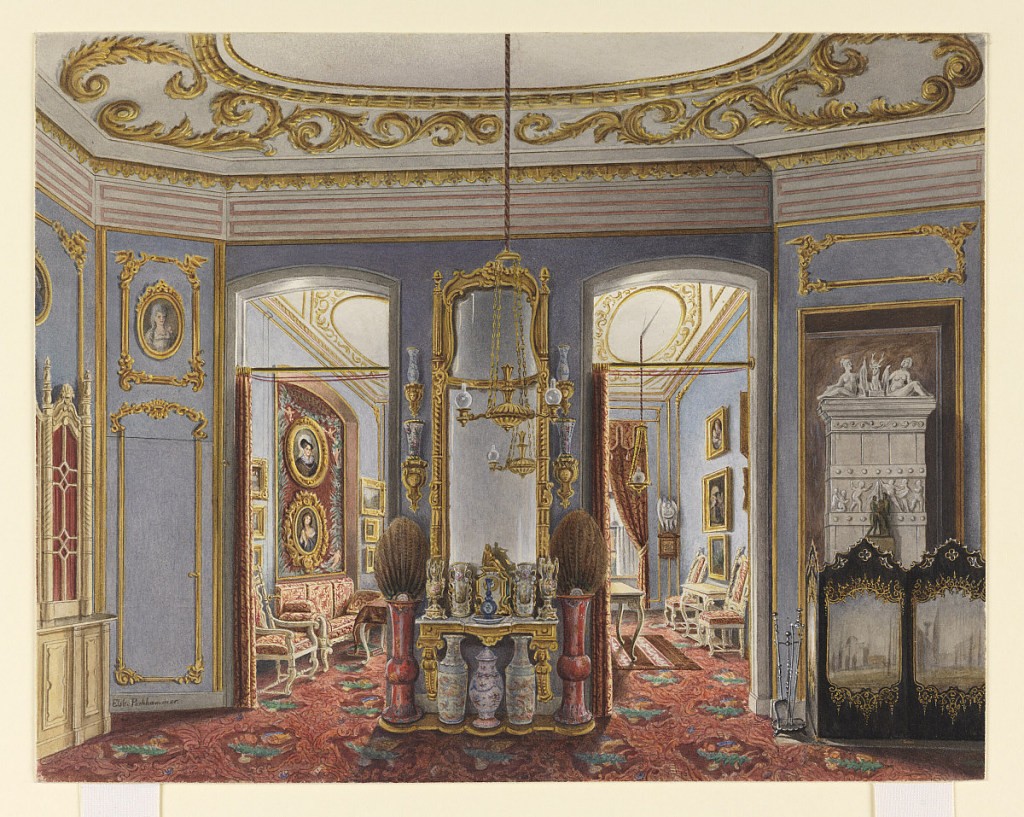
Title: Apartments of Queen Elizabeth of Prussia, Charlottenburg Palace, Berlin
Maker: Elizabeth Pochhammer, German, active Berlin, 1864–1880
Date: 1864
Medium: Brush and watercolor, white gouache, gold paint over graphite on thick white wove paper
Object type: Drawing
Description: This view documents a portion of Queen Elisabeth Ludovika of Bavaria's (1801-1873) apartments: the library in the foreground, an adjacent study (left) and breakfast room (right), visible through two arched openings. The painted blue walls, decorated in gilded boiserie in the Rococo revival style, terminate in an upper frieze band in palmette design. Above, the ceiling's gilded stucco decoration is based on a swirling acanthus leaf motif.

The focal point of the library, incorporating elements of the baroque and rococo periods, is a pier table in the Baroque style placed beneath a tall pier mirror in the Neo-Regency style. A hanging lamp is reflected in the mirror. A display of Charlottenburg's famous oriental porcelains, a blue glass flask, and a clock adorns the table. Additionally, oriental porcelains are grouped on either side of the library mirror and in front of the pier table. A Neo-Gothic cabinet is on the left; a Neo-Gothic white porcelain stove with classical elements, partly hidden by a folding fire screen on the right.

In the study and breakfast rooms, visible though two arched openings on either side of the pier table, are arrangements of seat furniture with painted white Neo-Baroque frames upholstered in a red and white floral designs and tables in the Rococo Revival style. Visible at the rear on the right, a portion of window drapery in red and gold damask with a deep scalloped pelmet echoes the floral red Rococo Revival carpet. In the far corner to the right of the window, a sculpture of two winged angels is on the wall. The metal rod suspended in the two arched openings allowed portiere draperies to close off the study and breakfast rooms for privacy.